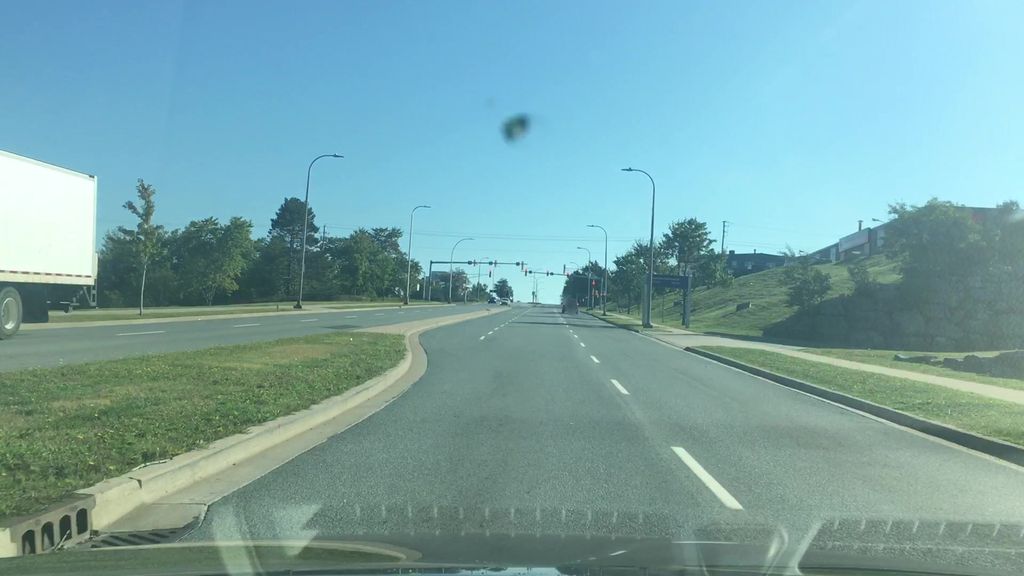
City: halifax